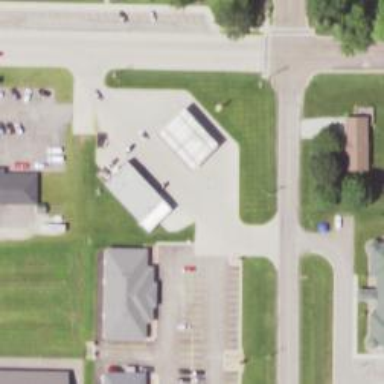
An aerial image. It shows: Convenience shop.